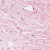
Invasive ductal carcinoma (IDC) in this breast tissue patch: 0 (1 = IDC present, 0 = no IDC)